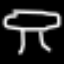
Label: mushroom